Question: I am trying to run one of the SDK RFID samples on a Motorola MC75A (windows), but I am getting the following error - can anyone help? thanks
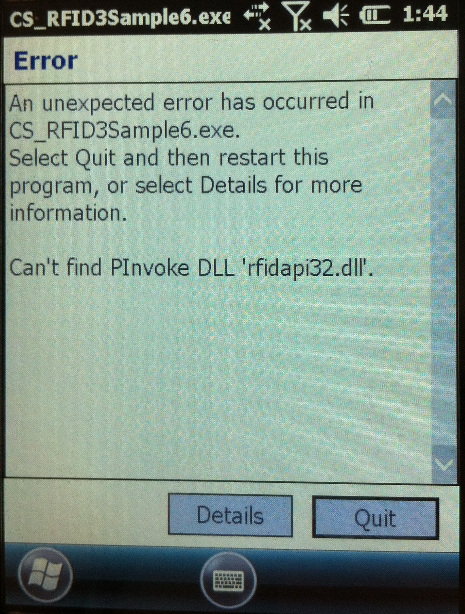
Answer: I believe that the MC75A does not have UHF RFID, but only HF RFID which does not work with the samples and .dll provided with the EMDK.
I have worked on the MC75A a year ago and you had to download a different package for that.
Please let me know if this is not the case with your device.
You might solve this problem in two ways:
- Downloading what Motorola calls: "HF RFID API and Samples v81.01.00 for MC75A"- If that does not work maybe you have a corrupted OS in which case you might need to reinstall it (I don't think this is the case).
Good luck!